Question: Although I can guess what the folllowing pictorial represents, but could you tell me what is the technical name of this language and how is it read?

Is there any difference between the inward and outward quarter circles?
Soure: <URL>
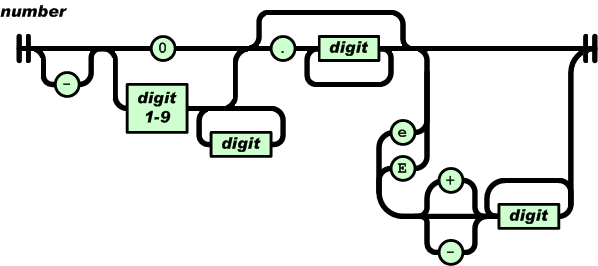
Answer: This is simply a representation of EBNF (or BNF) as a <URL>.
These diagrams, as standards (or quasi-standards) were likely produced using Tex, with possibly the PSTricks, pst-node, or PGF/Tikz packages, as mentioned <URL>, for SQLite.
> ... how is it read?
Like a train following the tracks. It's that simple for JSON.
Railroad diagrams have been used to describe the Pascal and Fortran 77 languages. In these cases, additional complexity comes from shear number of diagrams, but each of the diagrams is as easy to understand as the others. (However, those diagrams were likely hand-drawn or drafted).
> Is there any difference between the inward and outward quarter circles?
No.